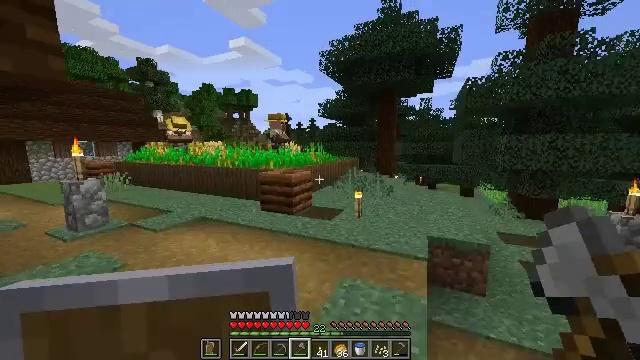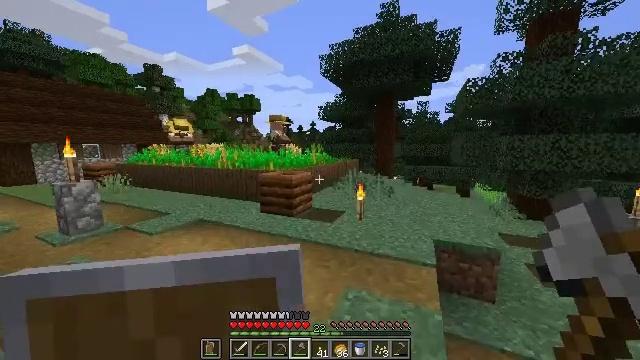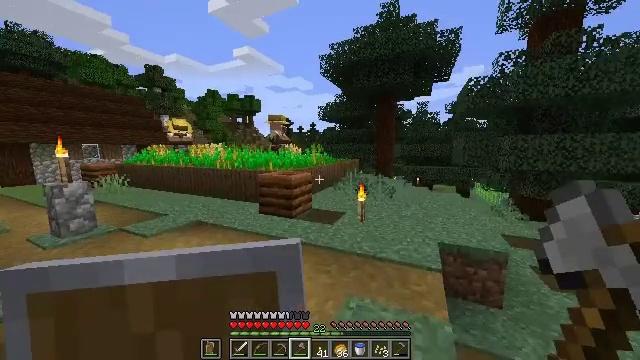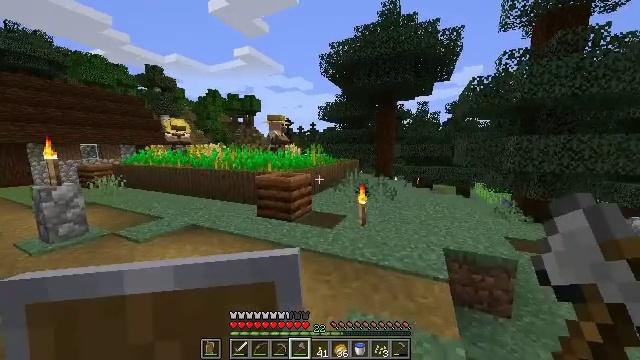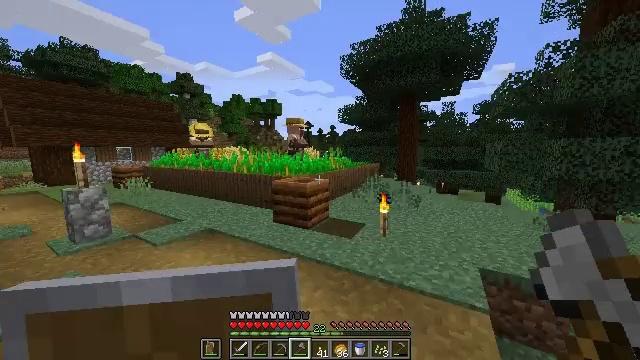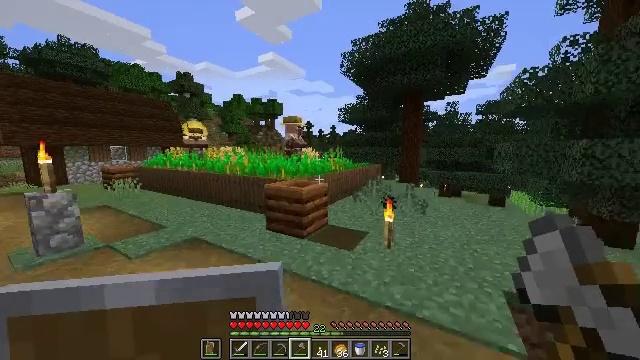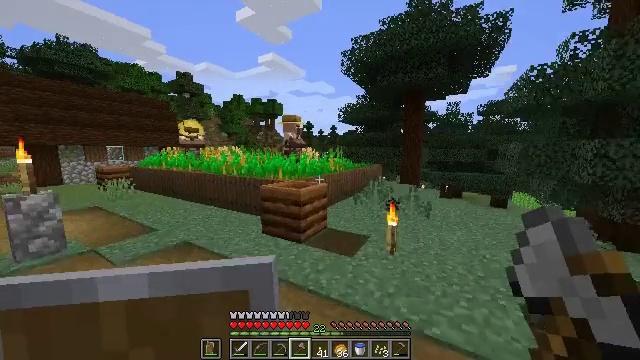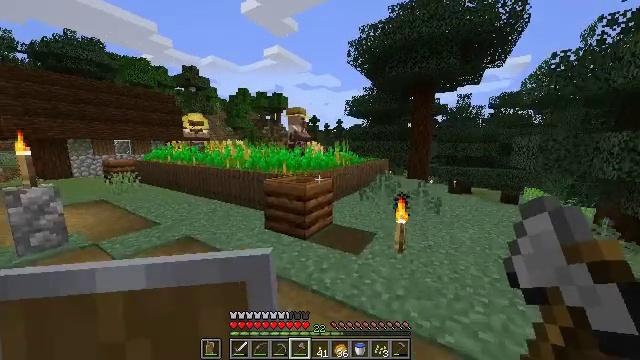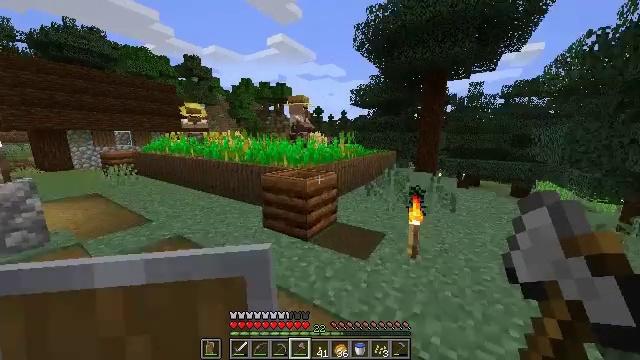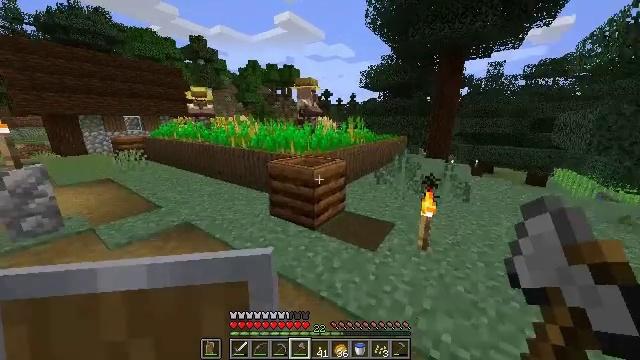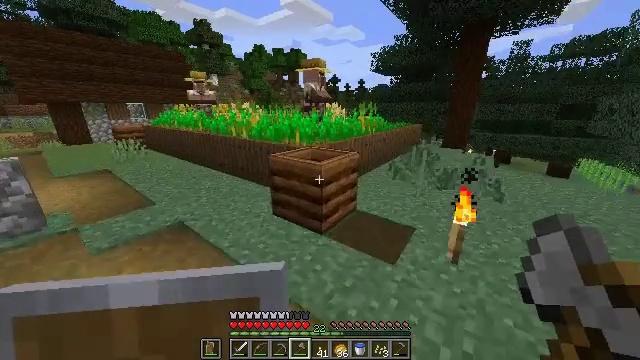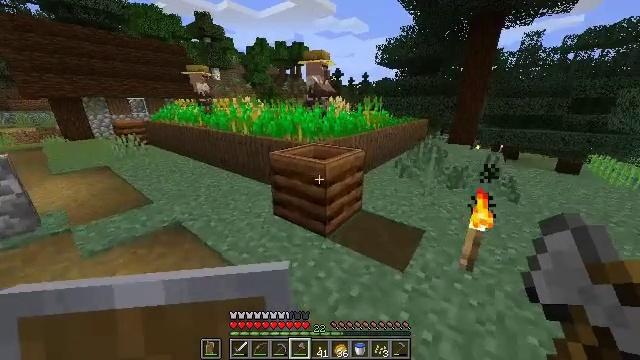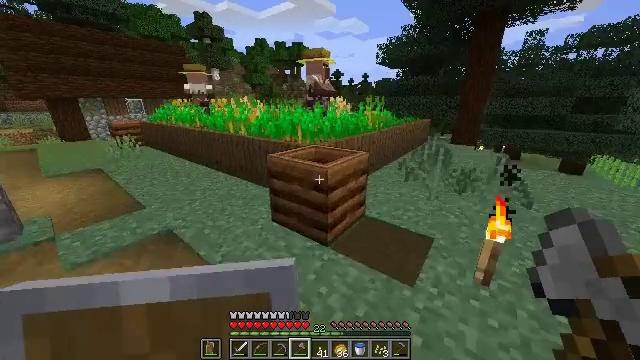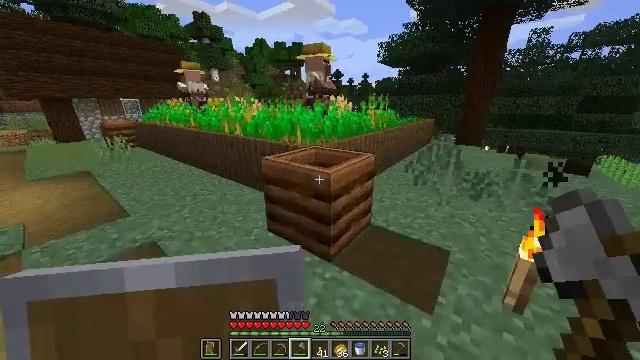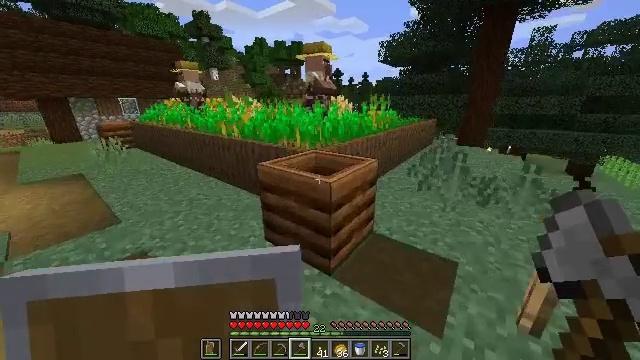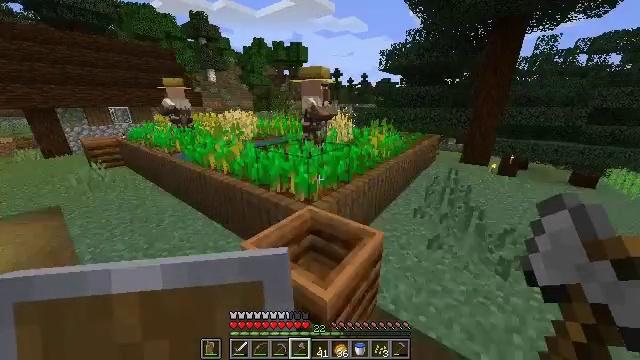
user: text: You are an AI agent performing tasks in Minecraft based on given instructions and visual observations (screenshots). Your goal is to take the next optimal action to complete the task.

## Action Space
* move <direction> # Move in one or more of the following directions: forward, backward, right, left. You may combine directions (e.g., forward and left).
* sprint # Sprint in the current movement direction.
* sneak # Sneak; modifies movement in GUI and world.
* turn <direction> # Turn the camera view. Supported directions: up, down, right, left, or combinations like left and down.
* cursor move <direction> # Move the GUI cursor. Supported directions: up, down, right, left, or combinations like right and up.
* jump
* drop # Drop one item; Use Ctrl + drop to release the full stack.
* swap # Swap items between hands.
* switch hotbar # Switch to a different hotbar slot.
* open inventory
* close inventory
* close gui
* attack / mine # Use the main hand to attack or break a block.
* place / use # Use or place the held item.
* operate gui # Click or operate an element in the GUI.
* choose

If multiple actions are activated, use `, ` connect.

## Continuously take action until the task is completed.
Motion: motion action
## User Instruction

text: Destroy the wheat to collect it.
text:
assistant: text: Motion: move forward
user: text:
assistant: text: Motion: move forward
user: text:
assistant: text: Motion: move forward
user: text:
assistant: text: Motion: move forward, turn left
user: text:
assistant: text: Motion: move forward
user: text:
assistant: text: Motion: move forward
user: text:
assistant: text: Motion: move forward, turn left and down
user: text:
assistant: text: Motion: move forward, turn left and down
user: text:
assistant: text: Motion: move forward, turn left and down
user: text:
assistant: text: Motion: move forward, turn left and down
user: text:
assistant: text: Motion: move forward, turn down
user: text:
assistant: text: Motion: move forward
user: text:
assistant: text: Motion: move forward
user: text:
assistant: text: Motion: move forward, jump
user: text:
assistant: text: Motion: move forward, jump
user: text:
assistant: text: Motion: turn right and down
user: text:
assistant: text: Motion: turn down
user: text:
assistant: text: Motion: turn left and down
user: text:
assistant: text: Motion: turn left and down
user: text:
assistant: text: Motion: no_op
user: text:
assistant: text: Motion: no_op
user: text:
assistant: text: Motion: no_op
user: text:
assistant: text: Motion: move forward
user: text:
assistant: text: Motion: move forward
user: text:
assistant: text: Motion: move forward, turn right and up
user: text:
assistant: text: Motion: move forward, turn right and up
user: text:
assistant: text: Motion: move forward
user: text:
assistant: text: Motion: move forward
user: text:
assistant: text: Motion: move forward and move right
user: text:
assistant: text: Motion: move forward and move right